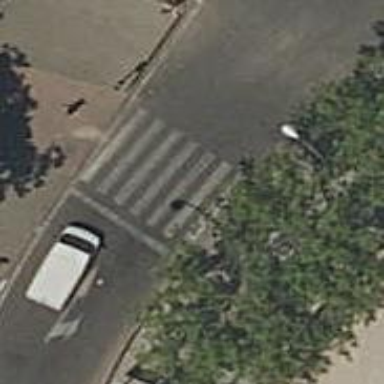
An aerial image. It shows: Road with traffic signals at crossing.